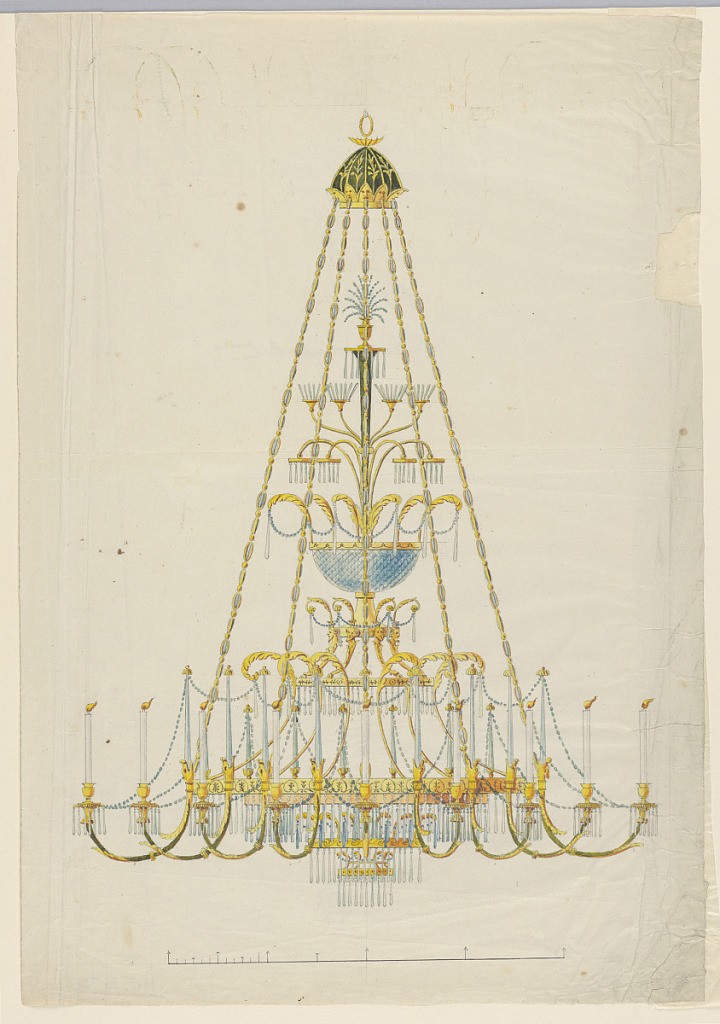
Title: Design for a Chandelier
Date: ca. 1830
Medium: Pen and black ink, brush and watercolor, graphite on paper
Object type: Drawing
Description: Vertical rectangle. Design for a chandelier, on top is a ring. The upper part has the shape of a garden umbrella, from which another umbrella hangs. The candles are carried by branches, fastened to two rings, eight--five are shown--to an upper one, sixteen are shown to a lower one. Below is a glass bowl. Scale below.